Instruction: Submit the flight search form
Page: home
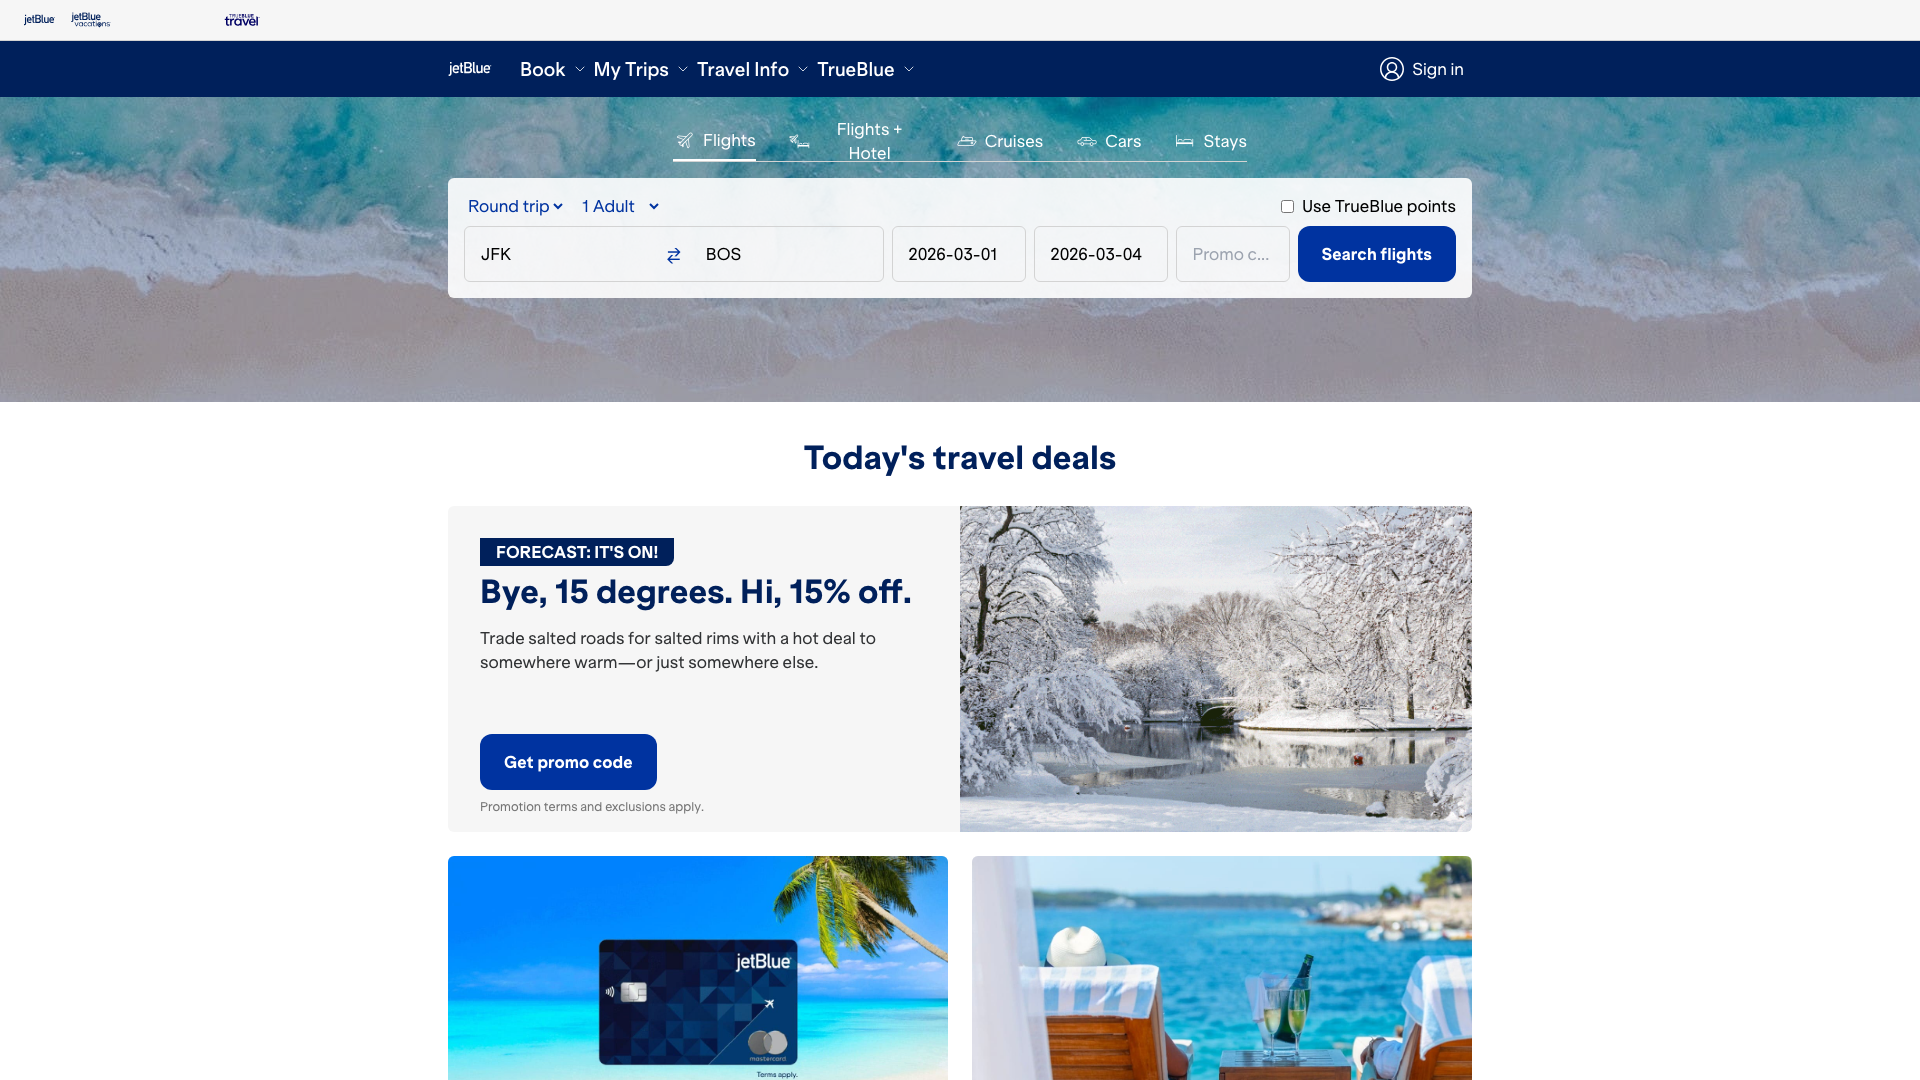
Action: click